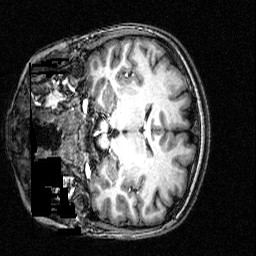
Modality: T1w
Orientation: coronal
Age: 24
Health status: healthy
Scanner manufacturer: siemens
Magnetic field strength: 3 T
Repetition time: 2.5 s
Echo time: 0.00393 s